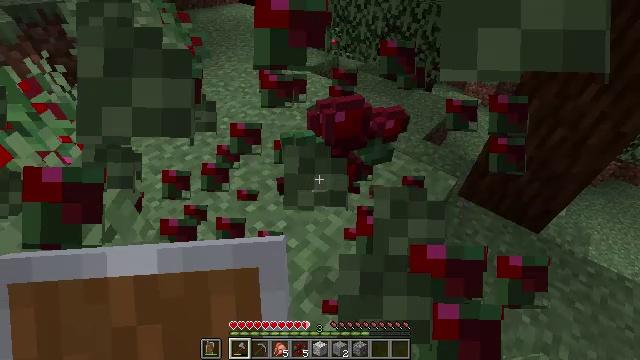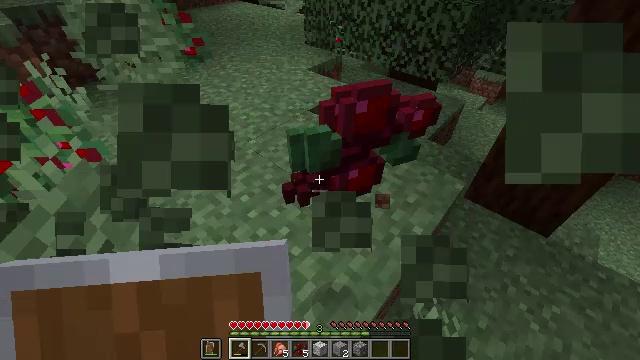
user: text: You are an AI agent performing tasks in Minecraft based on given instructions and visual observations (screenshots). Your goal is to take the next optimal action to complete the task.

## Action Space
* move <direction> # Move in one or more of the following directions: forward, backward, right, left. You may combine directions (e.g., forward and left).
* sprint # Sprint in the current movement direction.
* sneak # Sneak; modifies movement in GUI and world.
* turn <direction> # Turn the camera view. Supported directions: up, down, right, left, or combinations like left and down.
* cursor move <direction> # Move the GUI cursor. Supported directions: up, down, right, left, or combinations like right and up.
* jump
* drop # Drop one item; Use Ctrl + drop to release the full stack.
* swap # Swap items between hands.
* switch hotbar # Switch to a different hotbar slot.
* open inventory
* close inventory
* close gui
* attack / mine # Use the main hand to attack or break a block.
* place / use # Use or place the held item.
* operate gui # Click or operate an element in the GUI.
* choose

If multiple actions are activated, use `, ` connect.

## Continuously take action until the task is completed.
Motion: motion action
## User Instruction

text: Break the large fern to clear the space.
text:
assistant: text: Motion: move forward
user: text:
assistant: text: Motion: no_op